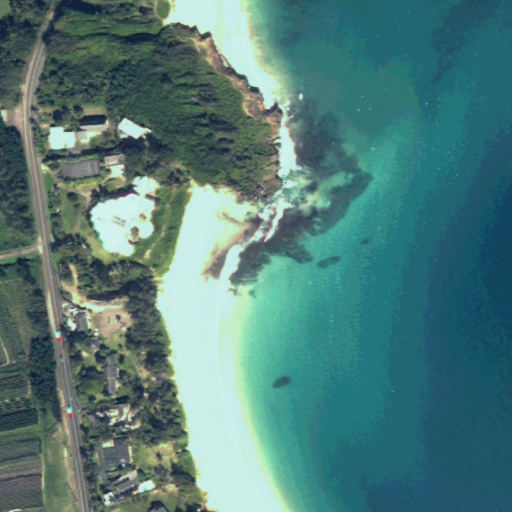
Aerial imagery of bar in Hawaii named Papa‘a‘ula containing only unknown